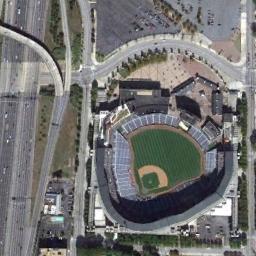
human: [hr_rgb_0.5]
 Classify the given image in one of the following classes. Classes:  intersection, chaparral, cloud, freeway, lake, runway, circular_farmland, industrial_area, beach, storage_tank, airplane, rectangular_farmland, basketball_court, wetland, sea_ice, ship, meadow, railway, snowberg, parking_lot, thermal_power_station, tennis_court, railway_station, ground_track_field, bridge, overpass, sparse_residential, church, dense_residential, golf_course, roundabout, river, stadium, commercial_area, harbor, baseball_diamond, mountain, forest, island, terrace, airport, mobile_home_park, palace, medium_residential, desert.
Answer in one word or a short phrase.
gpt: stadium